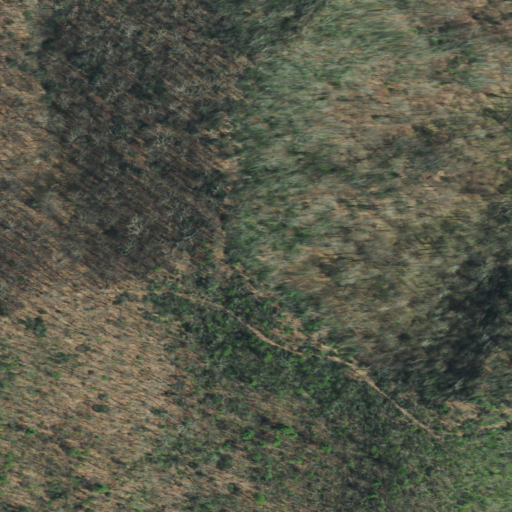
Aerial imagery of mountain in Tennessee named Cerulean Knob containing deciduous forest and mixed forest